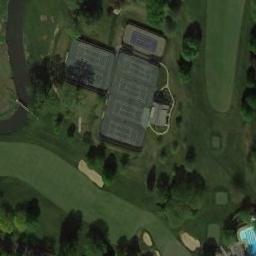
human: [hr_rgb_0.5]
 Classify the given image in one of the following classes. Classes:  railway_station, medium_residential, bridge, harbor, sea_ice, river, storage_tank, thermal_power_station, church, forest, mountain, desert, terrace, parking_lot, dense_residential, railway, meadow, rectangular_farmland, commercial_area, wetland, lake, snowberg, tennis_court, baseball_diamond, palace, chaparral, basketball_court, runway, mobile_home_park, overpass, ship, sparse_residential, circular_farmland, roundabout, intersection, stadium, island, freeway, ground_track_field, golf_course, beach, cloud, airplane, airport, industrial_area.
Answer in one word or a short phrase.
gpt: tennis_court